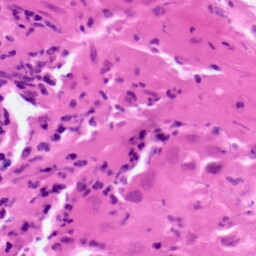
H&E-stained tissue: Pancreatic